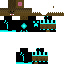
A male skeleton skin with dark skin, wearing brown helmet dressed in a black armor chest and brown pants, featuring a closed mouth.